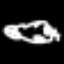
Label: squiggle